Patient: sex M, age 54
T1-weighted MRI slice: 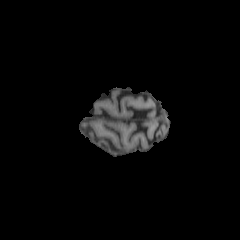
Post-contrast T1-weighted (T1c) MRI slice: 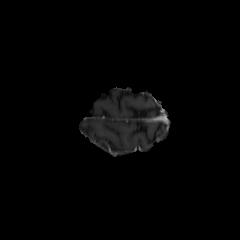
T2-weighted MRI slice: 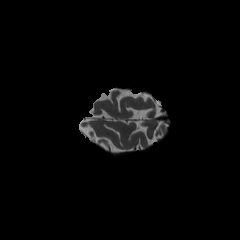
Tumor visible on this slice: no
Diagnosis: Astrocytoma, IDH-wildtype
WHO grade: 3